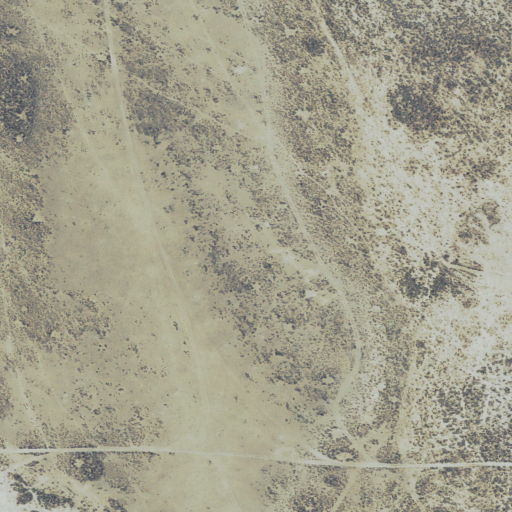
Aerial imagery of plain(s) in Idaho named Antelope Flat containing only shrub